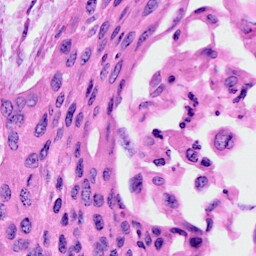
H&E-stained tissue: Cervix